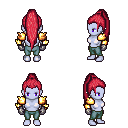
a pixel art fantasy rpg character, female body template, dark elf, purple skin, gold arm armor, teal pants, ruby red extra-long topknot hairstyle, metal gloves, four views (front, back, left, right), 2x2 character sprite sheet, small pixel art, hard edges, no anti-aliasing